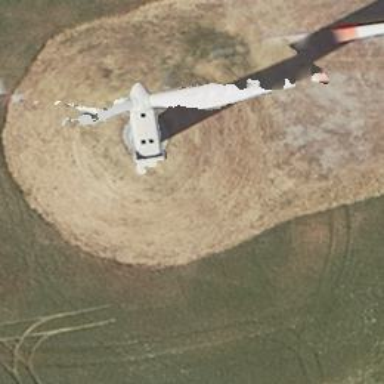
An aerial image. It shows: Vestas wind generator.